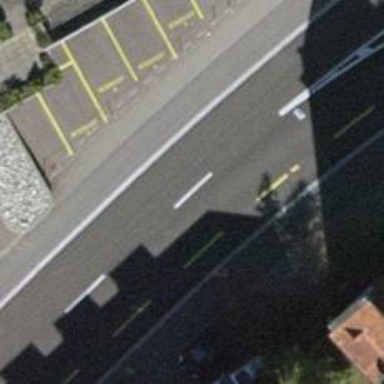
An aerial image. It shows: Secondary road with asphalt surface and trolley wires.